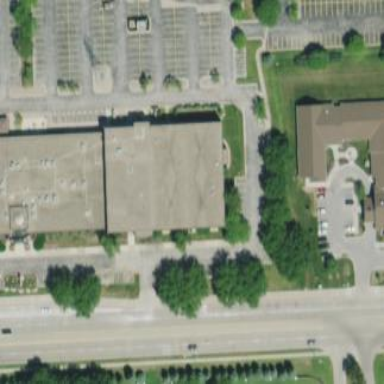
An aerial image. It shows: Office building.